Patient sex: F
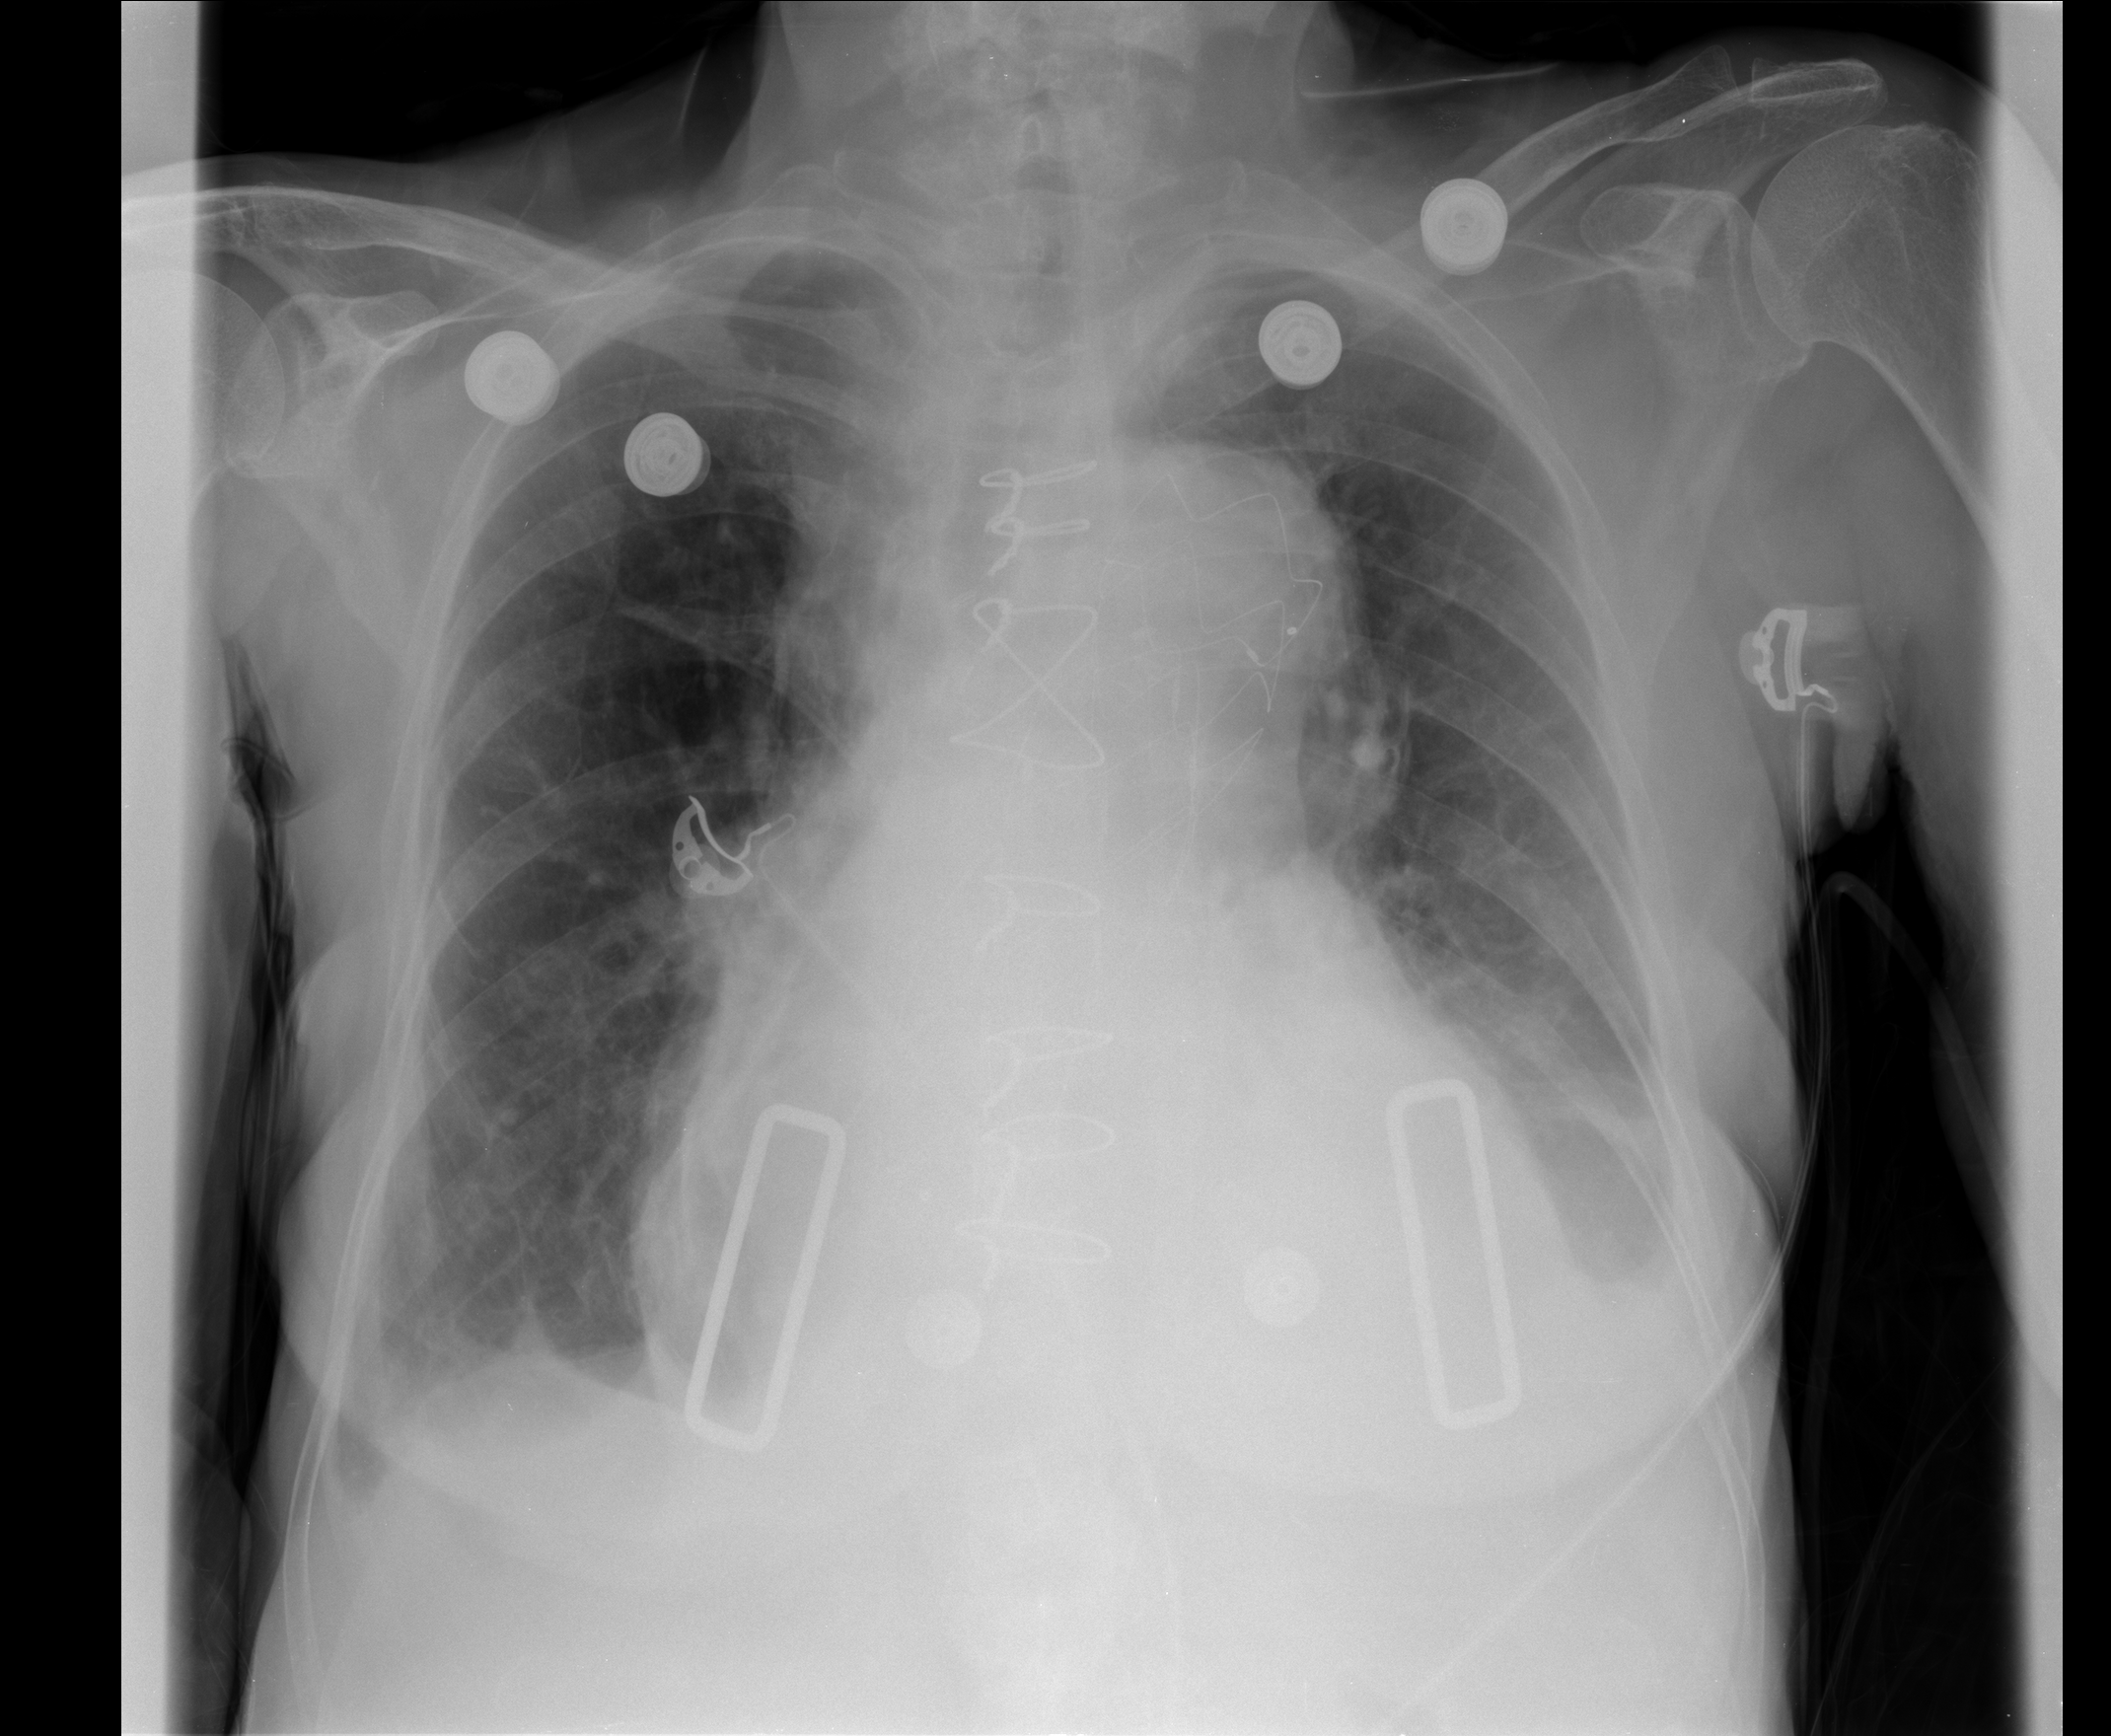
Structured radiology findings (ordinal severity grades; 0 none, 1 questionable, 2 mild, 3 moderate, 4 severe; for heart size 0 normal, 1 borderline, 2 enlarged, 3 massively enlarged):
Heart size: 1
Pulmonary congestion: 0
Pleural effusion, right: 2
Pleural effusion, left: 2
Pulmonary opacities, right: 0
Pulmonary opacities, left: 0
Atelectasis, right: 2
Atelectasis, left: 2